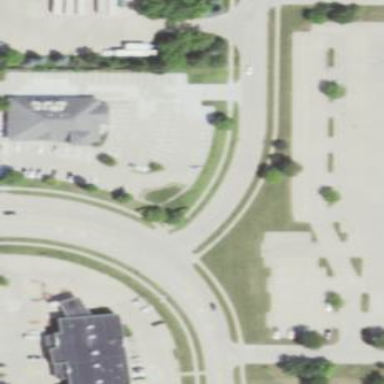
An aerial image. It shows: Parking area.